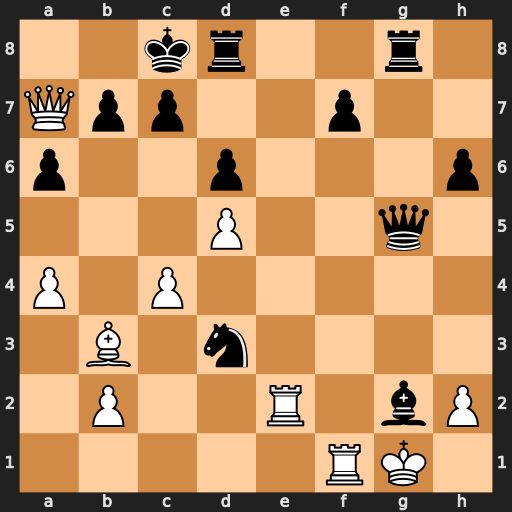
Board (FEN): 2kr2r1/Qpp2p2/p2p3p/3P2q1/P1P5/1B1n4/1P2R1bP/5RK1
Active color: w
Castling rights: -
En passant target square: -
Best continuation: Qa8+ Kd7 Rxf7+ Qe7 Rexe7#